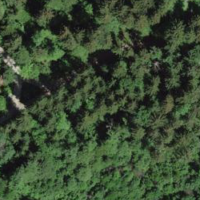
EUNIS habitat code: 44
Species observed at this site:
Araneus diadematus